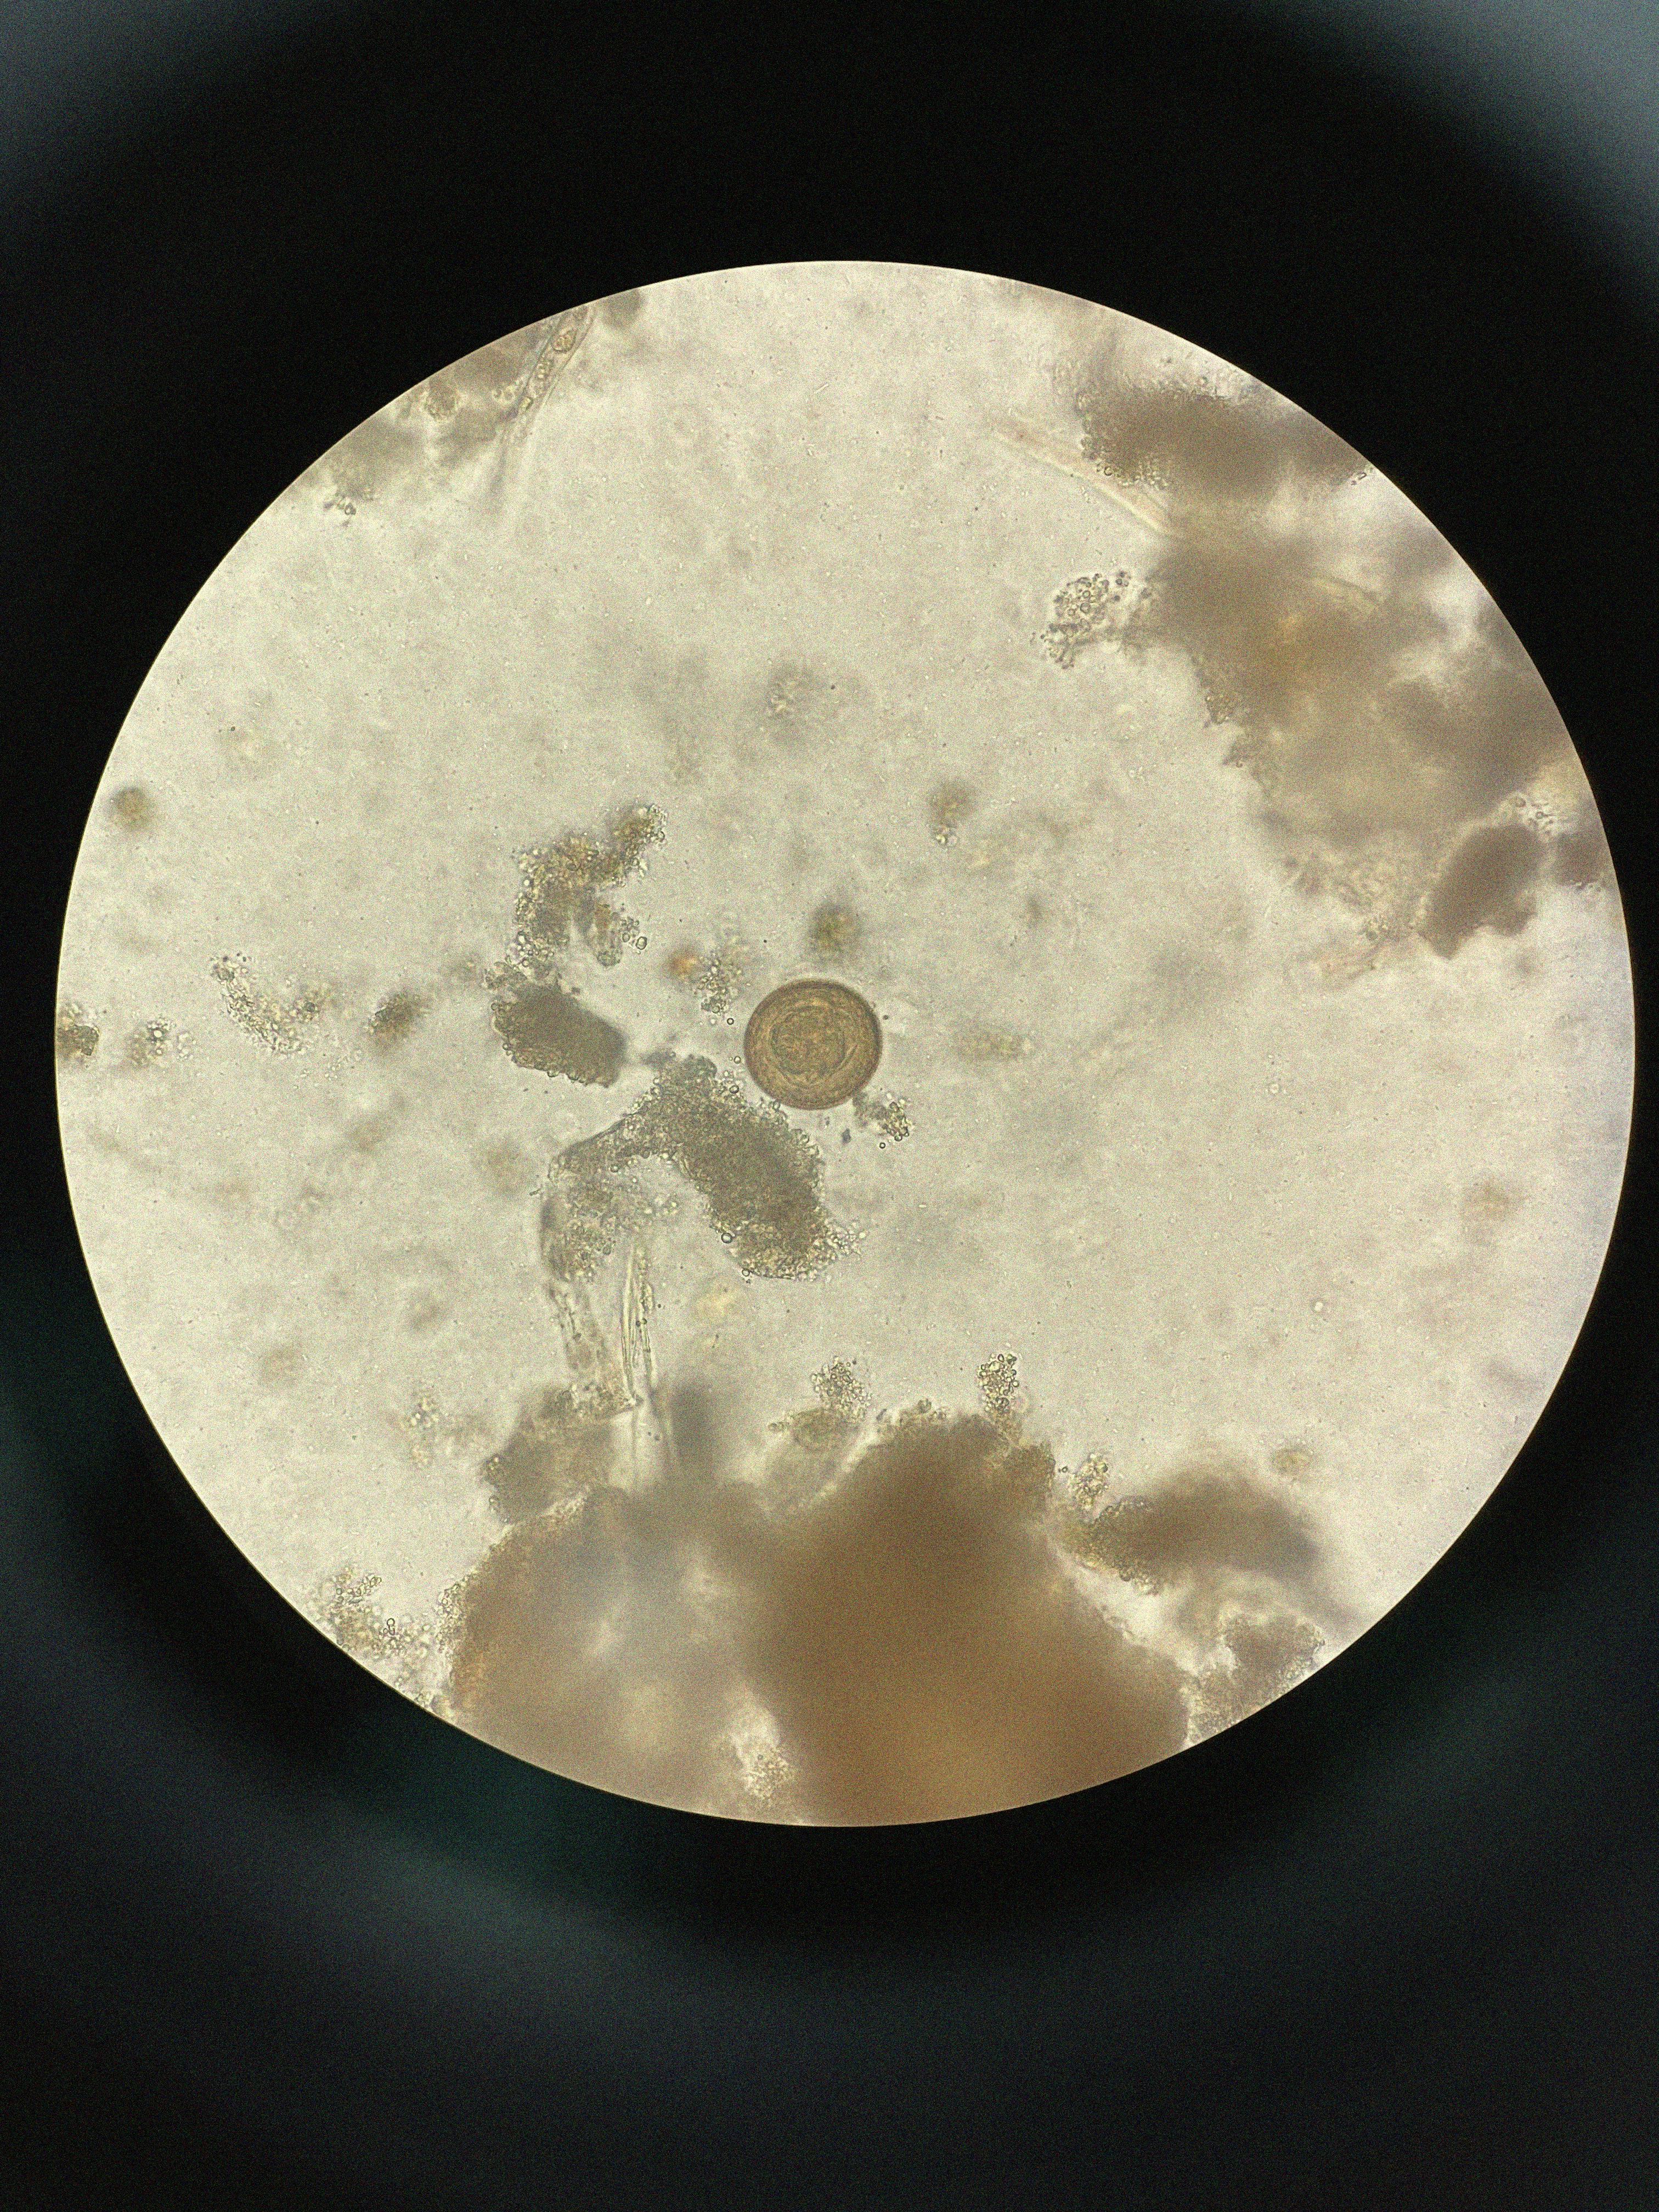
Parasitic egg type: Hymenolepis diminuta